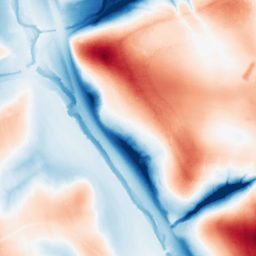
Category: edge_preserving
Decomposition family: guided
Decomposition parameters: radius: 32
eps: 0.1
Upsampling method: sinc_hamming
Upsampling parameters: scale: 2
kernel_size: 8
Upsampling scale: 2